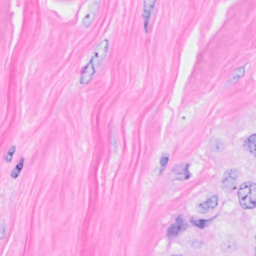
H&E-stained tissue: Breast